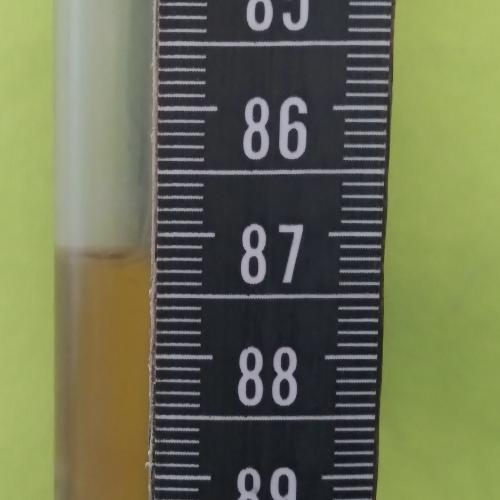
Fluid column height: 87.2 cm